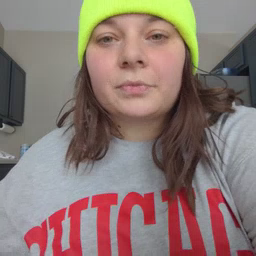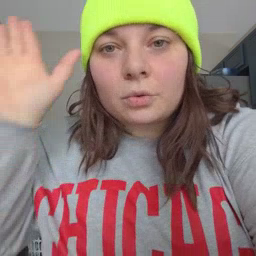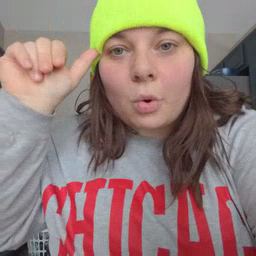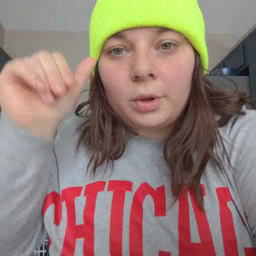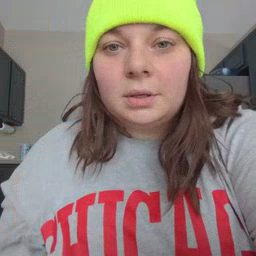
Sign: donkey